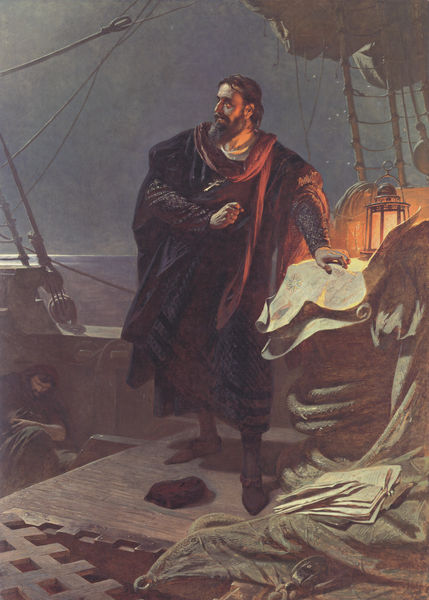
Titel: Christoph Kolumbus
Künstler: Karl Theodor von Piloty
Standort: München
Institution: Schack-Galerie
Schlagwörter: blau, blätter, dunkel, gemälde, hand, himmel, mann, meer, schatten, schlaf, umhang, wasser, see, hell, holz, hut, lampe, laterne, licht, männer, nacht, orange, schwarz, blick, rot, schal, tuch, malerei, bart, mütze, arm, halten, historie, mensch, stehen, vollbart, hände, horizont, boden, gewand, gold, mantel, nachthimmel, schiff, segel, papier, schlafen, schlafend, schuhe, segelschiff, amerika, bug, masten, leiter, reling, seemann, seile, sturm, tau, historienbild, karten, lesen, kerze, mondlicht, takelage, taue, segler, mond, philosoph, kreuz, seil, mondschein, sternbild, sterne, matrose, fahren, pergament, seefahrt, karte, öllampe, schreiben, reise, historiengemälde, plan, landkarte, kapitän, entdecker, deck, segeltuch, strickleiter, globus, kolonialismus, holländer, fahrt, bord, schriftrollen, piloty, zirkel, planke, columbus, kolumbus, schif, astronom, paulus, livht, pionier, an deck, seekarte, fliegender holländer, neue pinakothel, orion, l, seekarten, ciaroscuro, holzdeck, railing, mann schiff seefahrt, nacht portrait, weltentdeckung, entdeckungsreise